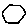
Label: hexagon